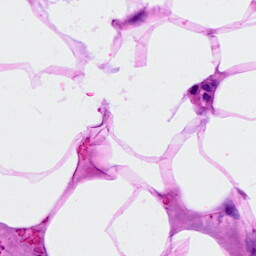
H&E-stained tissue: Breast